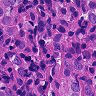
Metastatic tissue present: yes